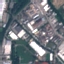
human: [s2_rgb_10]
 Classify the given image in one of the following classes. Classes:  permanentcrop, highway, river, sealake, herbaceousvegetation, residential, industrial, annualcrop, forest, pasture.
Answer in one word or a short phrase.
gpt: Industrial